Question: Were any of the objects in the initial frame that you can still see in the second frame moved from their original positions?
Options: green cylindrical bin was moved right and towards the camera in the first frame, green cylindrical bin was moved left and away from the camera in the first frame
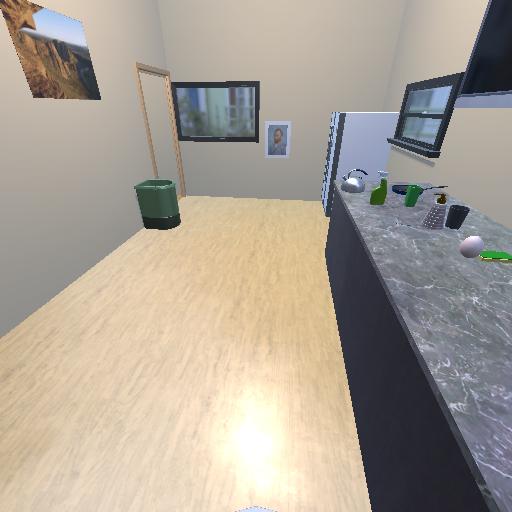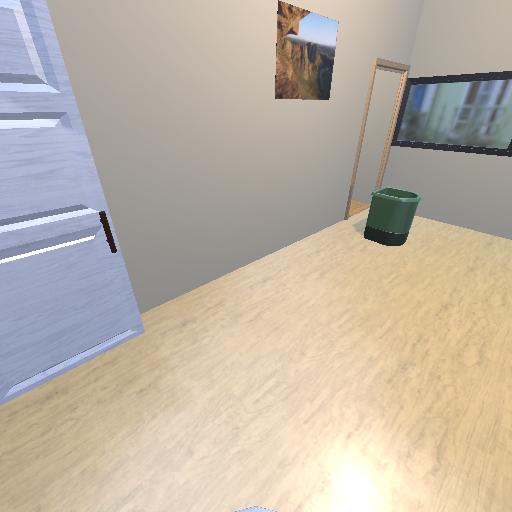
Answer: green cylindrical bin was moved right and towards the camera in the first frame